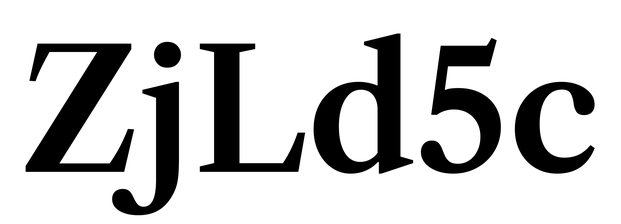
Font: LibreCaslonText_SemiBold